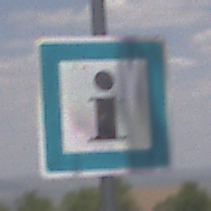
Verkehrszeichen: Informationsstelle
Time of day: Midday
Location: Outdoor (Nature)
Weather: PartlyCloudy
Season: NotSpecified
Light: Natural